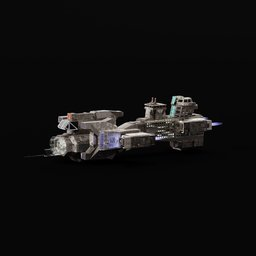
Label: mechanical